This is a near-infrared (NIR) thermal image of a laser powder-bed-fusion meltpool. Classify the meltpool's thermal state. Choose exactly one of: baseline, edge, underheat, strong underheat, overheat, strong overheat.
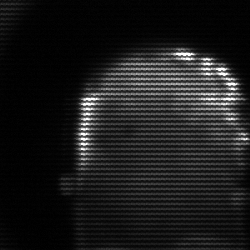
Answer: baseline